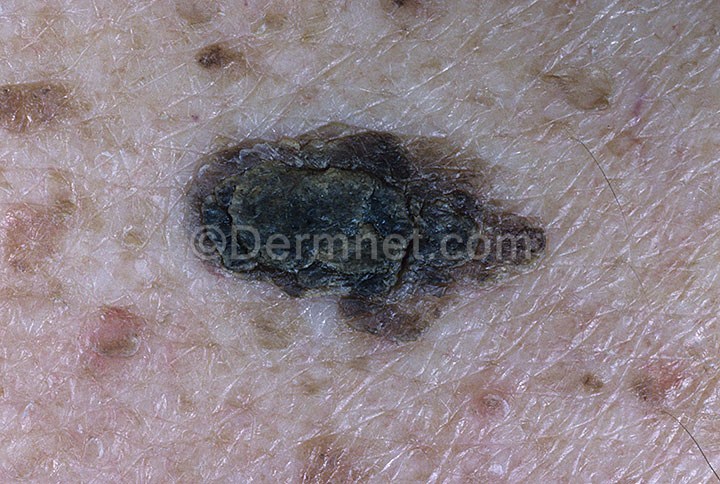
Disease: Seborrheic Keratoses and other Benign Tumors